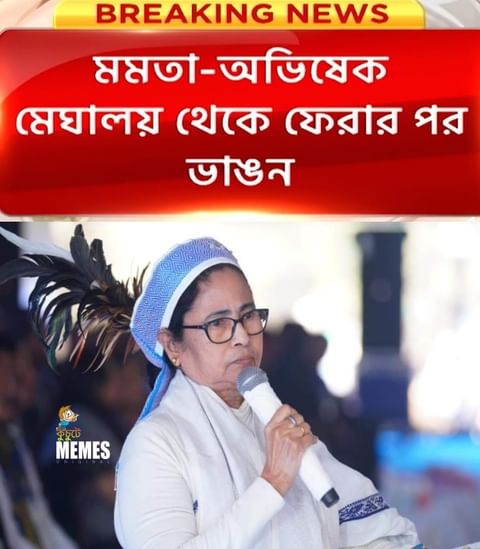
Text: মমতা-অভিষেক মেঘালয় থেকে ফেরার পর ভাঙন
Label: Hate
Hate category: Political
Targeted group: Organization